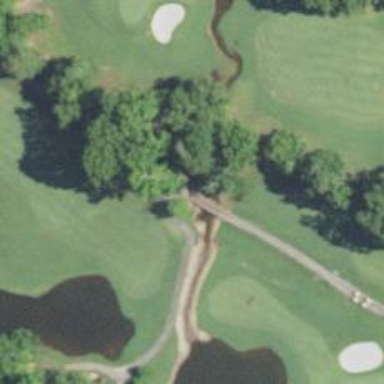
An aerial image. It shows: Path designated for golf carts.